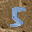
Label: 5